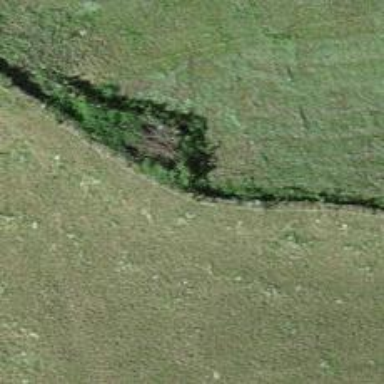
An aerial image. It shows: Dry stone wall barrier.